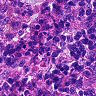
Metastatic tissue present: no